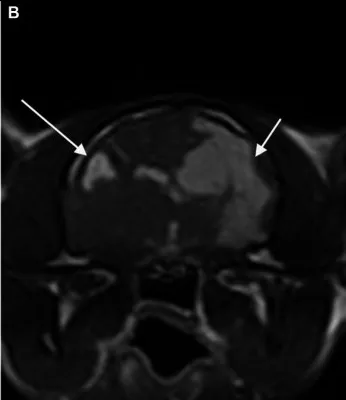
Transverse 3D-Gradient Echo in Steady State at the level of the thalamus. MR-images of the brain of a cat revealed two CSF-filled cavities consistent with bilateral porencephaly. A focal lesion located in the right parietal lobe (long arrow) showed communication with neither the ipsilateral lateral ventricle nor the sub-arachnoid space. A second, extensive lesion extending from the left lateral ventricle to the cortical surface at the level of the parietal and temporal lobes (short arrow) is seen.
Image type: radiology (mri)